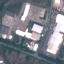
Land use / land cover class: Industrial